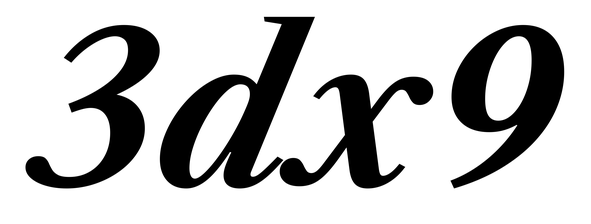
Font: LibreCaslonText-Italic_Bold_Italic